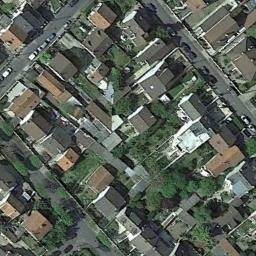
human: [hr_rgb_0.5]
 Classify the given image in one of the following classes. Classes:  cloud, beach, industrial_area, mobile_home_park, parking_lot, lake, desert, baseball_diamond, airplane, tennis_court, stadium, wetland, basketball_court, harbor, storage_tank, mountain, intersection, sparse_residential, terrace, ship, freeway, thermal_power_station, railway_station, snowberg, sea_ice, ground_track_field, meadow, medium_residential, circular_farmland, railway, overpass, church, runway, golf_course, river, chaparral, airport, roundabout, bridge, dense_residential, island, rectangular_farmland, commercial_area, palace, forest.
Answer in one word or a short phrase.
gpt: dense_residential